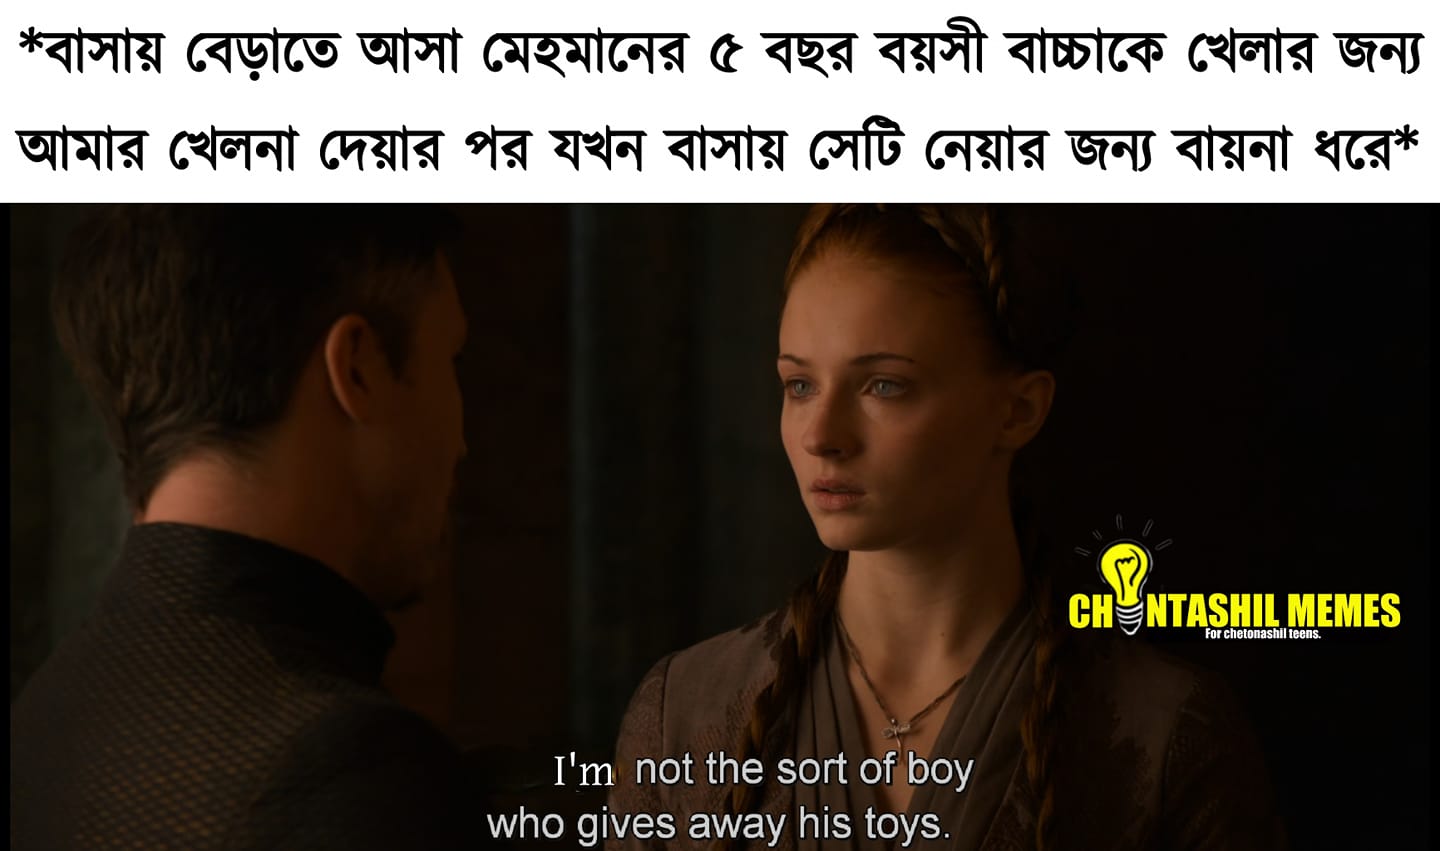
Caption: *বাসায় বেড়াতে আসা মেহমানের ৫ বছর বয়সী বাচ্চাকে খেলার জন্য আমার খেলনা দেয়ার পর যখন বাসায় সেটি নেয়ার জন্য বায়না ধরে*     I'm not the sort of boy who gives away his toys.
Label: non-hate